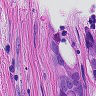
Metastatic tissue present: yes